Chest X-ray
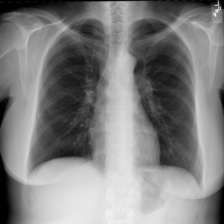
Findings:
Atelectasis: negative
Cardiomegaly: negative
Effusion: negative
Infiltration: negative
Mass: negative
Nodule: negative
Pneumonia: negative
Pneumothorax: negative
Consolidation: negative
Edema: negative
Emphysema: negative
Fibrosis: negative
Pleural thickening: negative
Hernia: negative